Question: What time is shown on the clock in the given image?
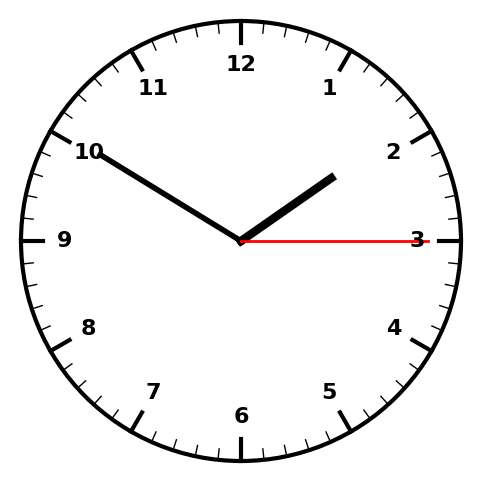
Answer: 01:50:15